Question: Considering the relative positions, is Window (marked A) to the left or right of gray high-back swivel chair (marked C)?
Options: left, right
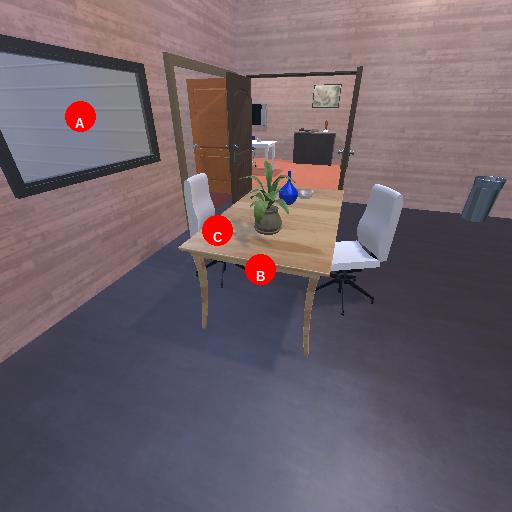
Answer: left